Question: I'm following the steps very well described here <URL> , but, from my server, I receive the following error:
'''
{"error":{"message":"The access token does not belong to application APP-ID","type":"OAuthException","code":1}}
'''
I can't figure what I'm doing wrong. Anyone knows if the process to get a permanent access token has changed, or is having the same issue?
The access token I'm using in the request is the user access token, which I think is correct.
'''
GET /oauth/access_token?
grant_type=fb_exchange_token&
client_id={app-id}&
client_secret={app-secret}&
fb_exchange_token={short-lived-token}
'''
With the app_id and app_secret of the app I want to publish on a page and the short-lived-token of the user that have created the app. Is that the right way?
(Image to complement answer from @Sahil Mittal)
That's where I'm taking the API_ID (red arrow). That's correct, right?

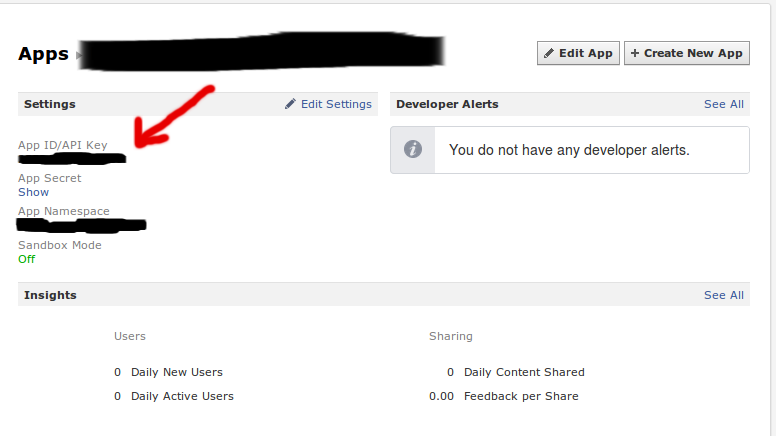
Answer: You forgot to replace 'APP-ID' with the relevant App ID.
You can get the same from the app settings
---
To get the short-lived-token:
'''
if(empty($code))
{
$dialog_url= "http://www.facebook.com/dialog/oauth?"
. "client_id=" . $APP_ID
. "&redirect_uri=" . urlencode( $post_login_url)
. "&scope=publish_stream,email";
echo("<script>top.location.href='" . $dialog_url . "'</script>");
}
else
{
$token_url = "https://graph.facebook.com/oauth/access_token?"
. "client_id=" . $APP_ID
. "&redirect_uri=" . urlencode( $post_login_url)
. "&client_secret=" . $APP_SECRET
. "&code=" . $_REQUEST["code"];
$response = file_get_contents($token_url);
$params = null;
parse_str($response, $params);
$access_token = $params['access_token'];
}
'''